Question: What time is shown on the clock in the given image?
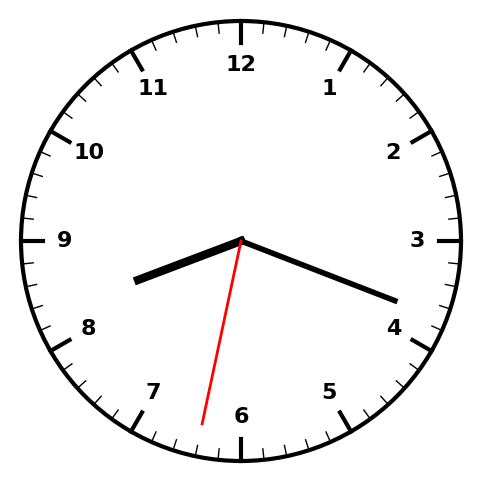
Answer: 08:18:32